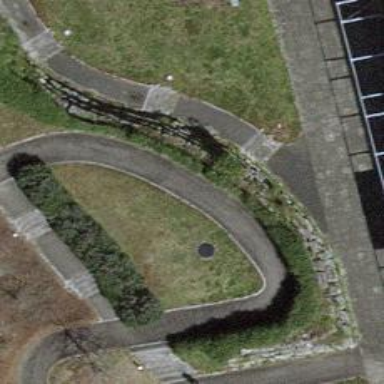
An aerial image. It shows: Road with steps.